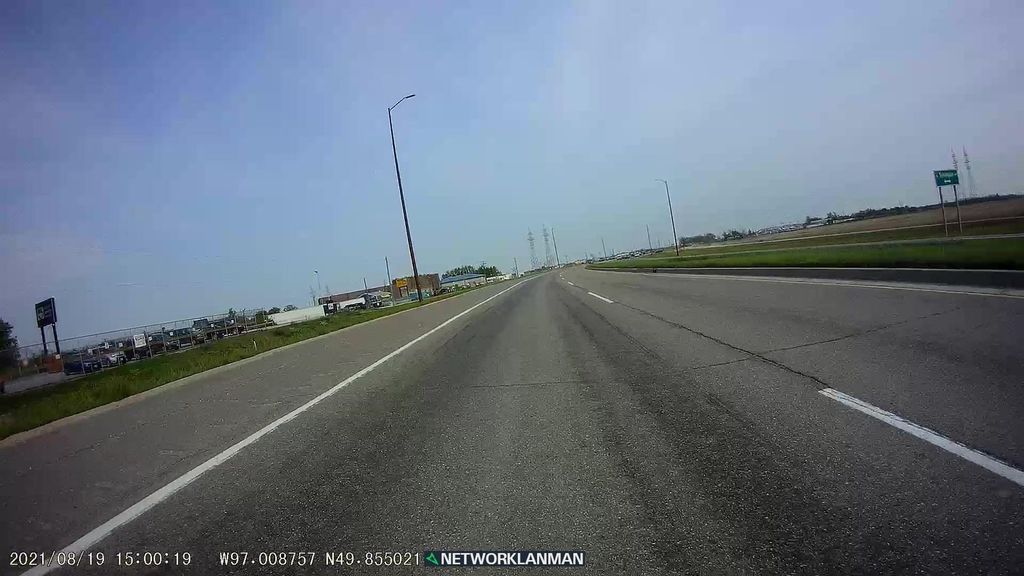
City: winnipeg